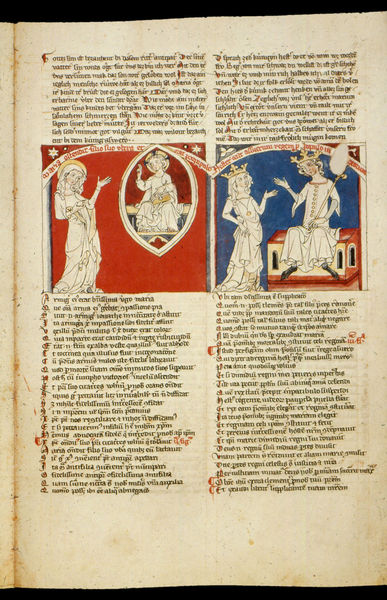
Titel: Speculum humanae salvationis; Codex Cremifanensis 243
Institution: Kremsmünster, Stiftsbibliothek
Schlagwörter: blau, hand, mann, menschen, sitzen, frau, geste, kleid, haus, rot, malerei, bibel, falten, figur, sitzend, stehend, krone, schrift, bilder, bogen, spalten, figuren, könig, thron, sprechen, weib, bögen, buch, religion, druck, jungfrau, seite, illustration, tron, mythologie, buchseite, heiligenschein, sage, mittelalter, religiös, segnen, königin, heilige, handschrift, zepter, latein, katharina, buchmalerei, spalte, evangeliar, heilige katharina, weltlich, korrektur, fischblase, saga, brevier, biblia pauperum, tristan und isolde, fronarbeit, katharine, heilsspiegel